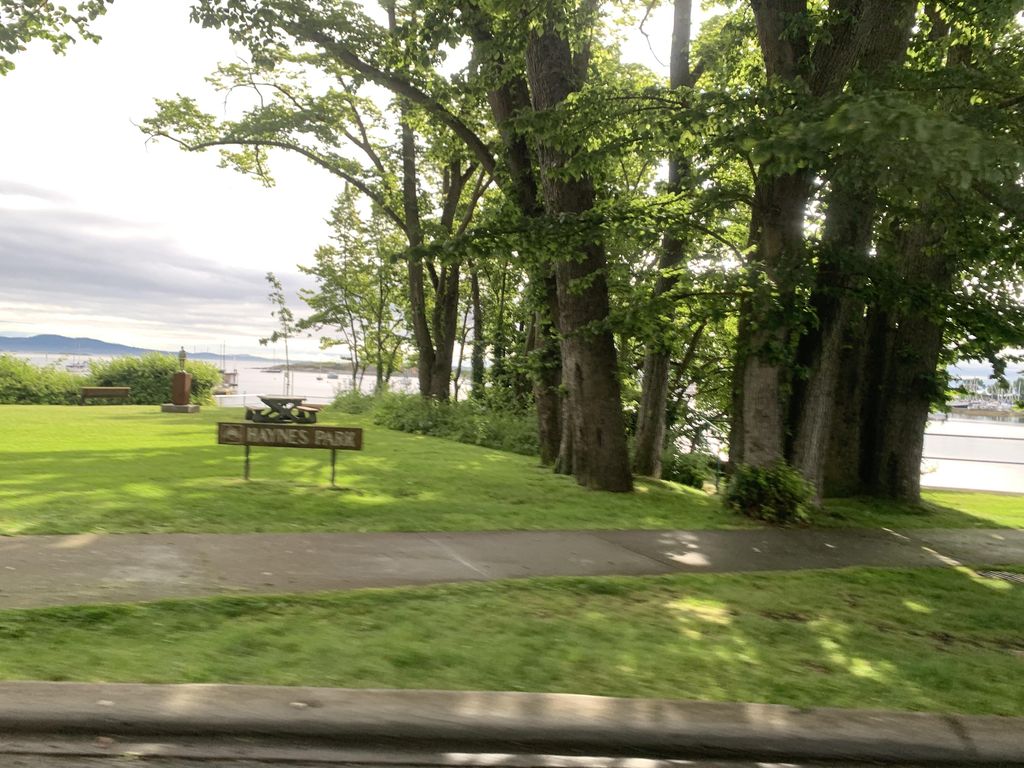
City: victoria